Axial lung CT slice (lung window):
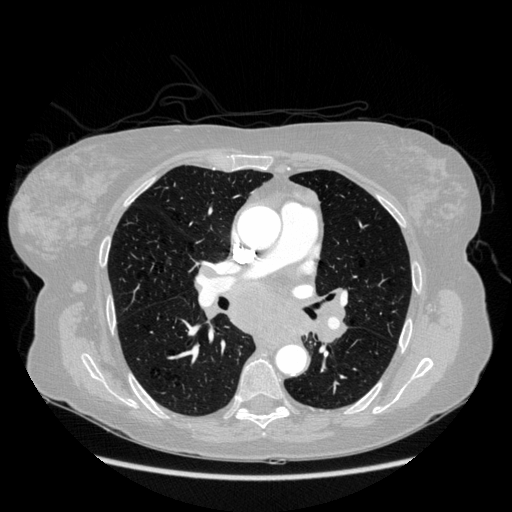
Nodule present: no